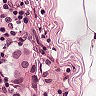
Metastatic tissue present: yes